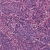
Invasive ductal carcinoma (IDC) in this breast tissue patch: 1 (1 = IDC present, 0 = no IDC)